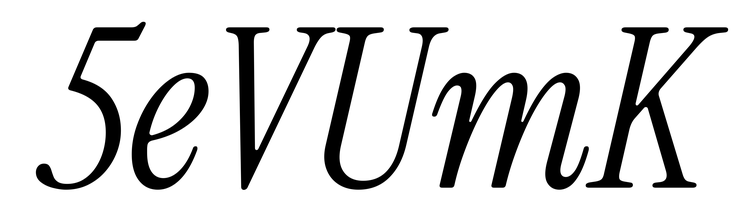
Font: InstrumentSerif-Italic